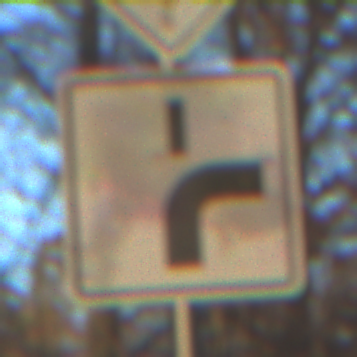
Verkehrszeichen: VerlaufVorfahrtsstrasse8
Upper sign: Vorfahrtsstrasse
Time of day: SunriseSunset
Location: Outdoor (Nature)
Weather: Clear
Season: Autumn
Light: Natural